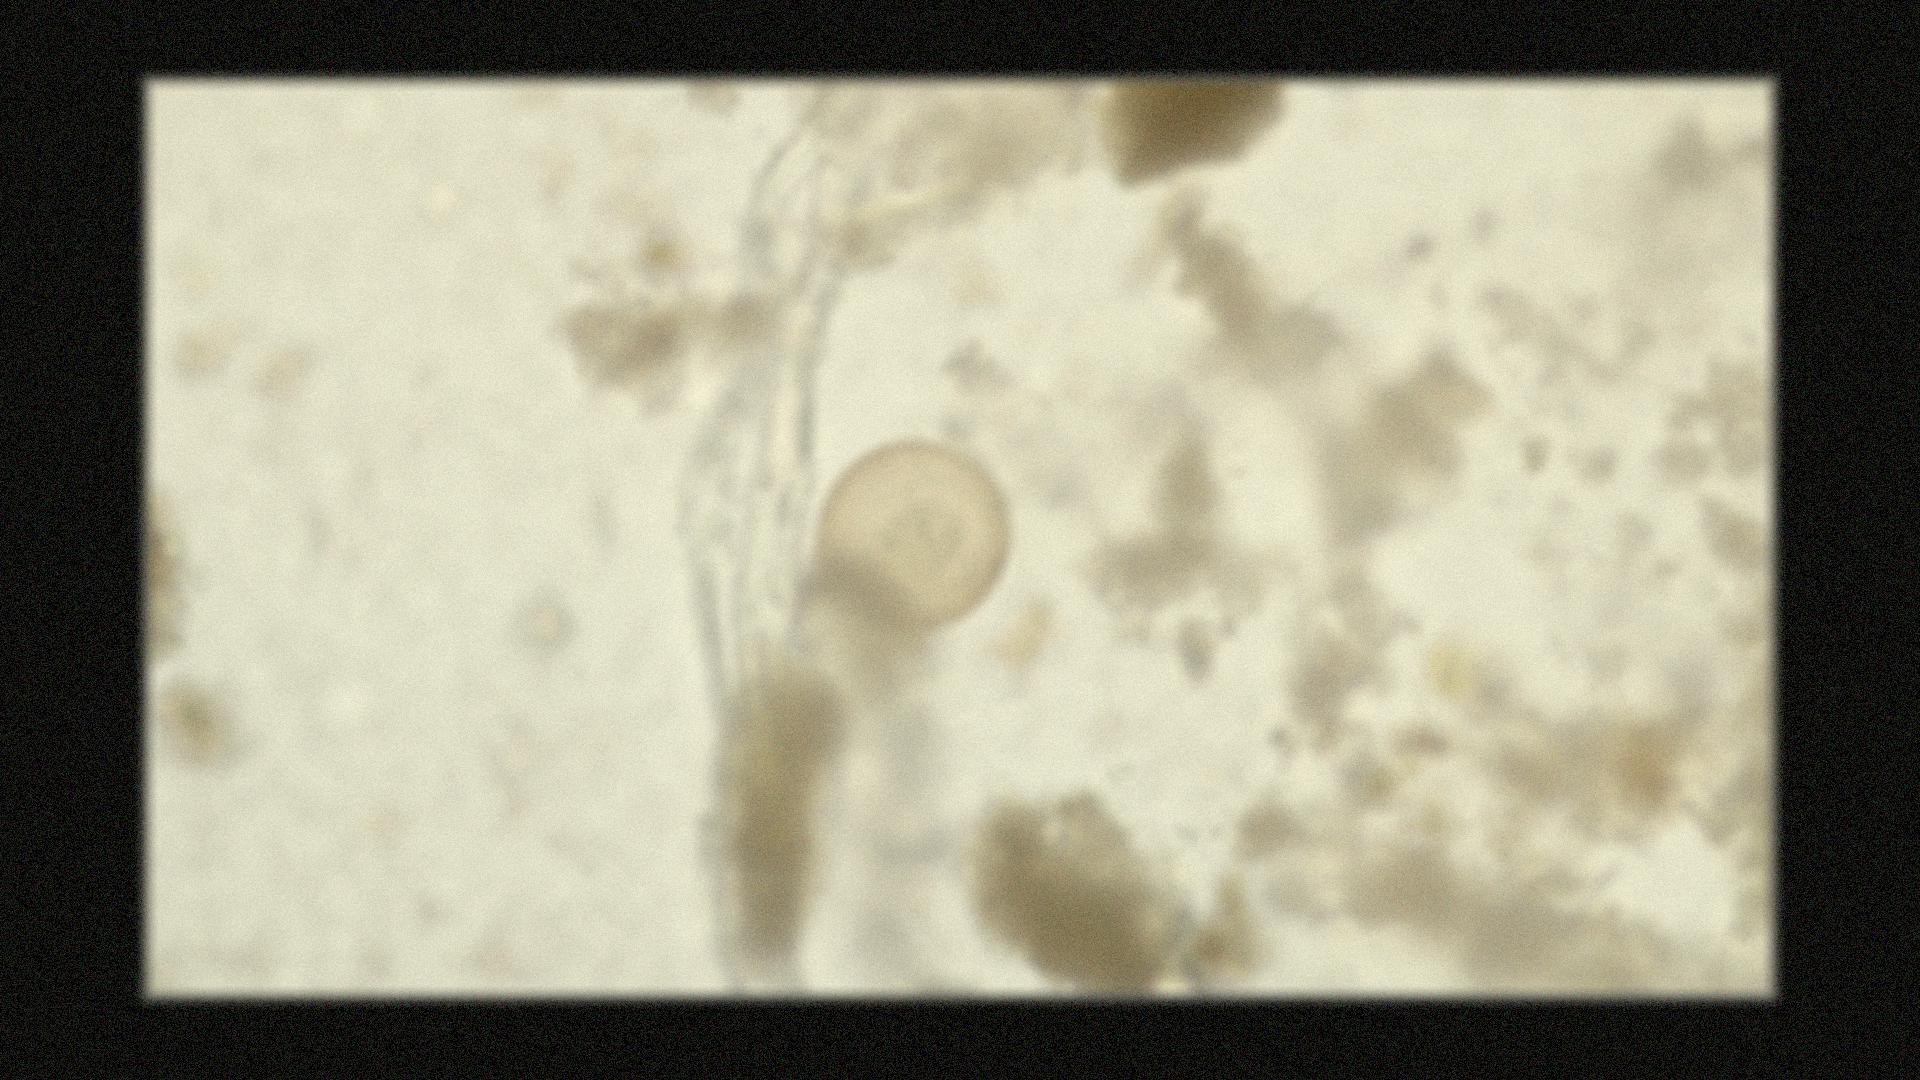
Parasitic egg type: Hymenolepis diminuta